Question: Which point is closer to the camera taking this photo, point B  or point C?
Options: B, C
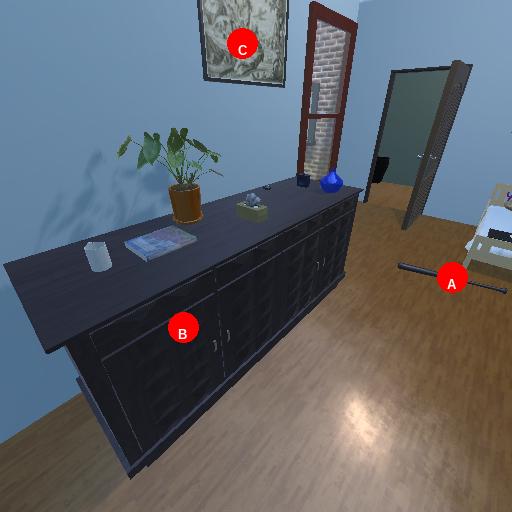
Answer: B